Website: walmart
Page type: address-validator
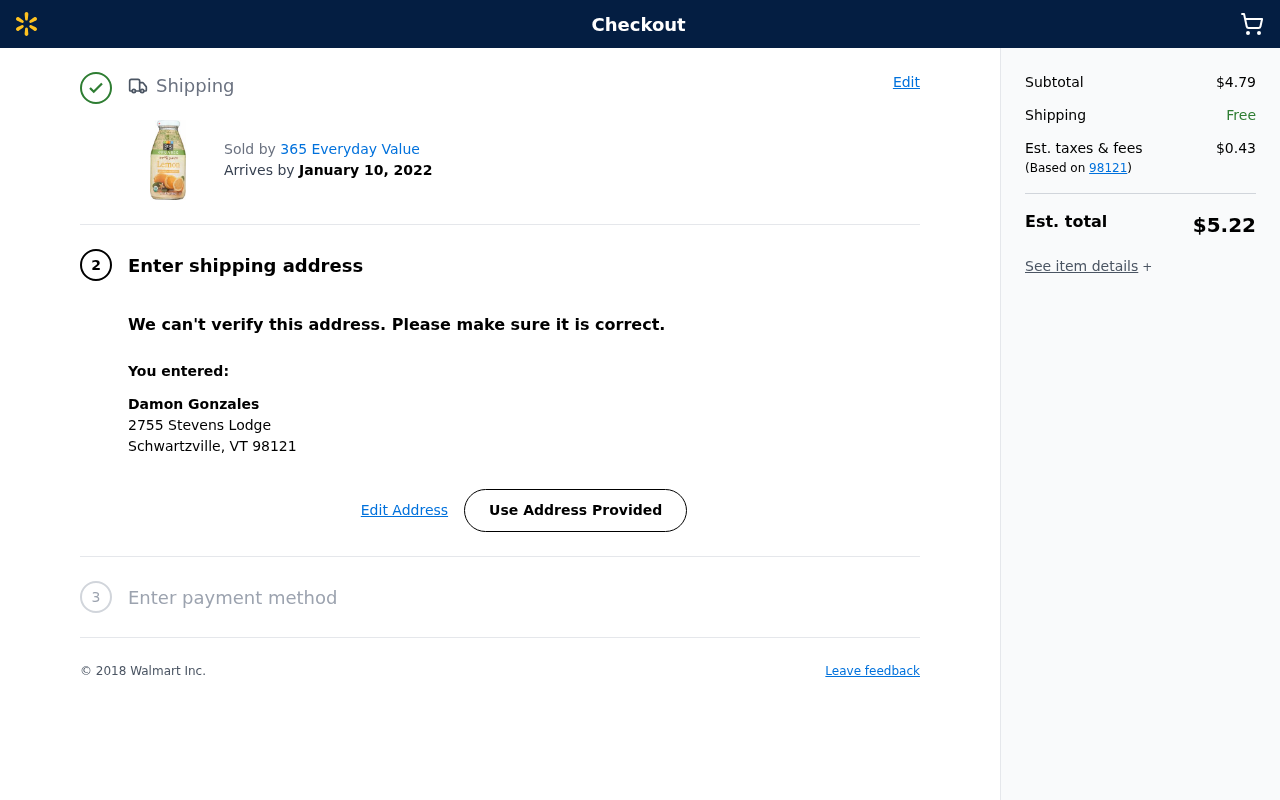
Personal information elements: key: PII_CITY_STATE_ZIP
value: Schwartzville, VT 98121
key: PII_FULLNAME
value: Damon Gonzales
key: PII_POSTCODE
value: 98121
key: PII_STREET
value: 2755 Stevens Lodge
Product elements: key: PRODUCT1_BRAND
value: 365 Everyday Value
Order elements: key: ORDER_DELIVERY_DATE
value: January 10, 2022
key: ORDER_SUBTOTAL
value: $4.79
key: ORDER_SHIPPING_COST
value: Free
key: ORDER_TAX
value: $0.43
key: ORDER_TOTAL
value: $5.22